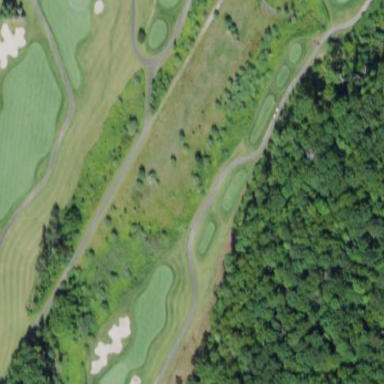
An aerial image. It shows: Rough grassy area used for golf.